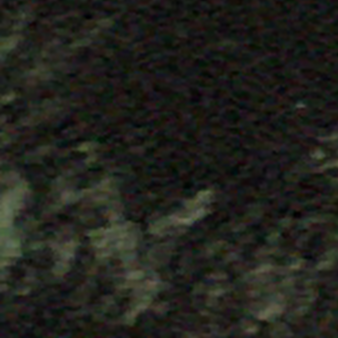
Label: other